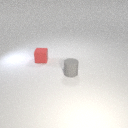
small red rubber cube behind small gray rubber cylinder